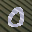
Label: 0